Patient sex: M
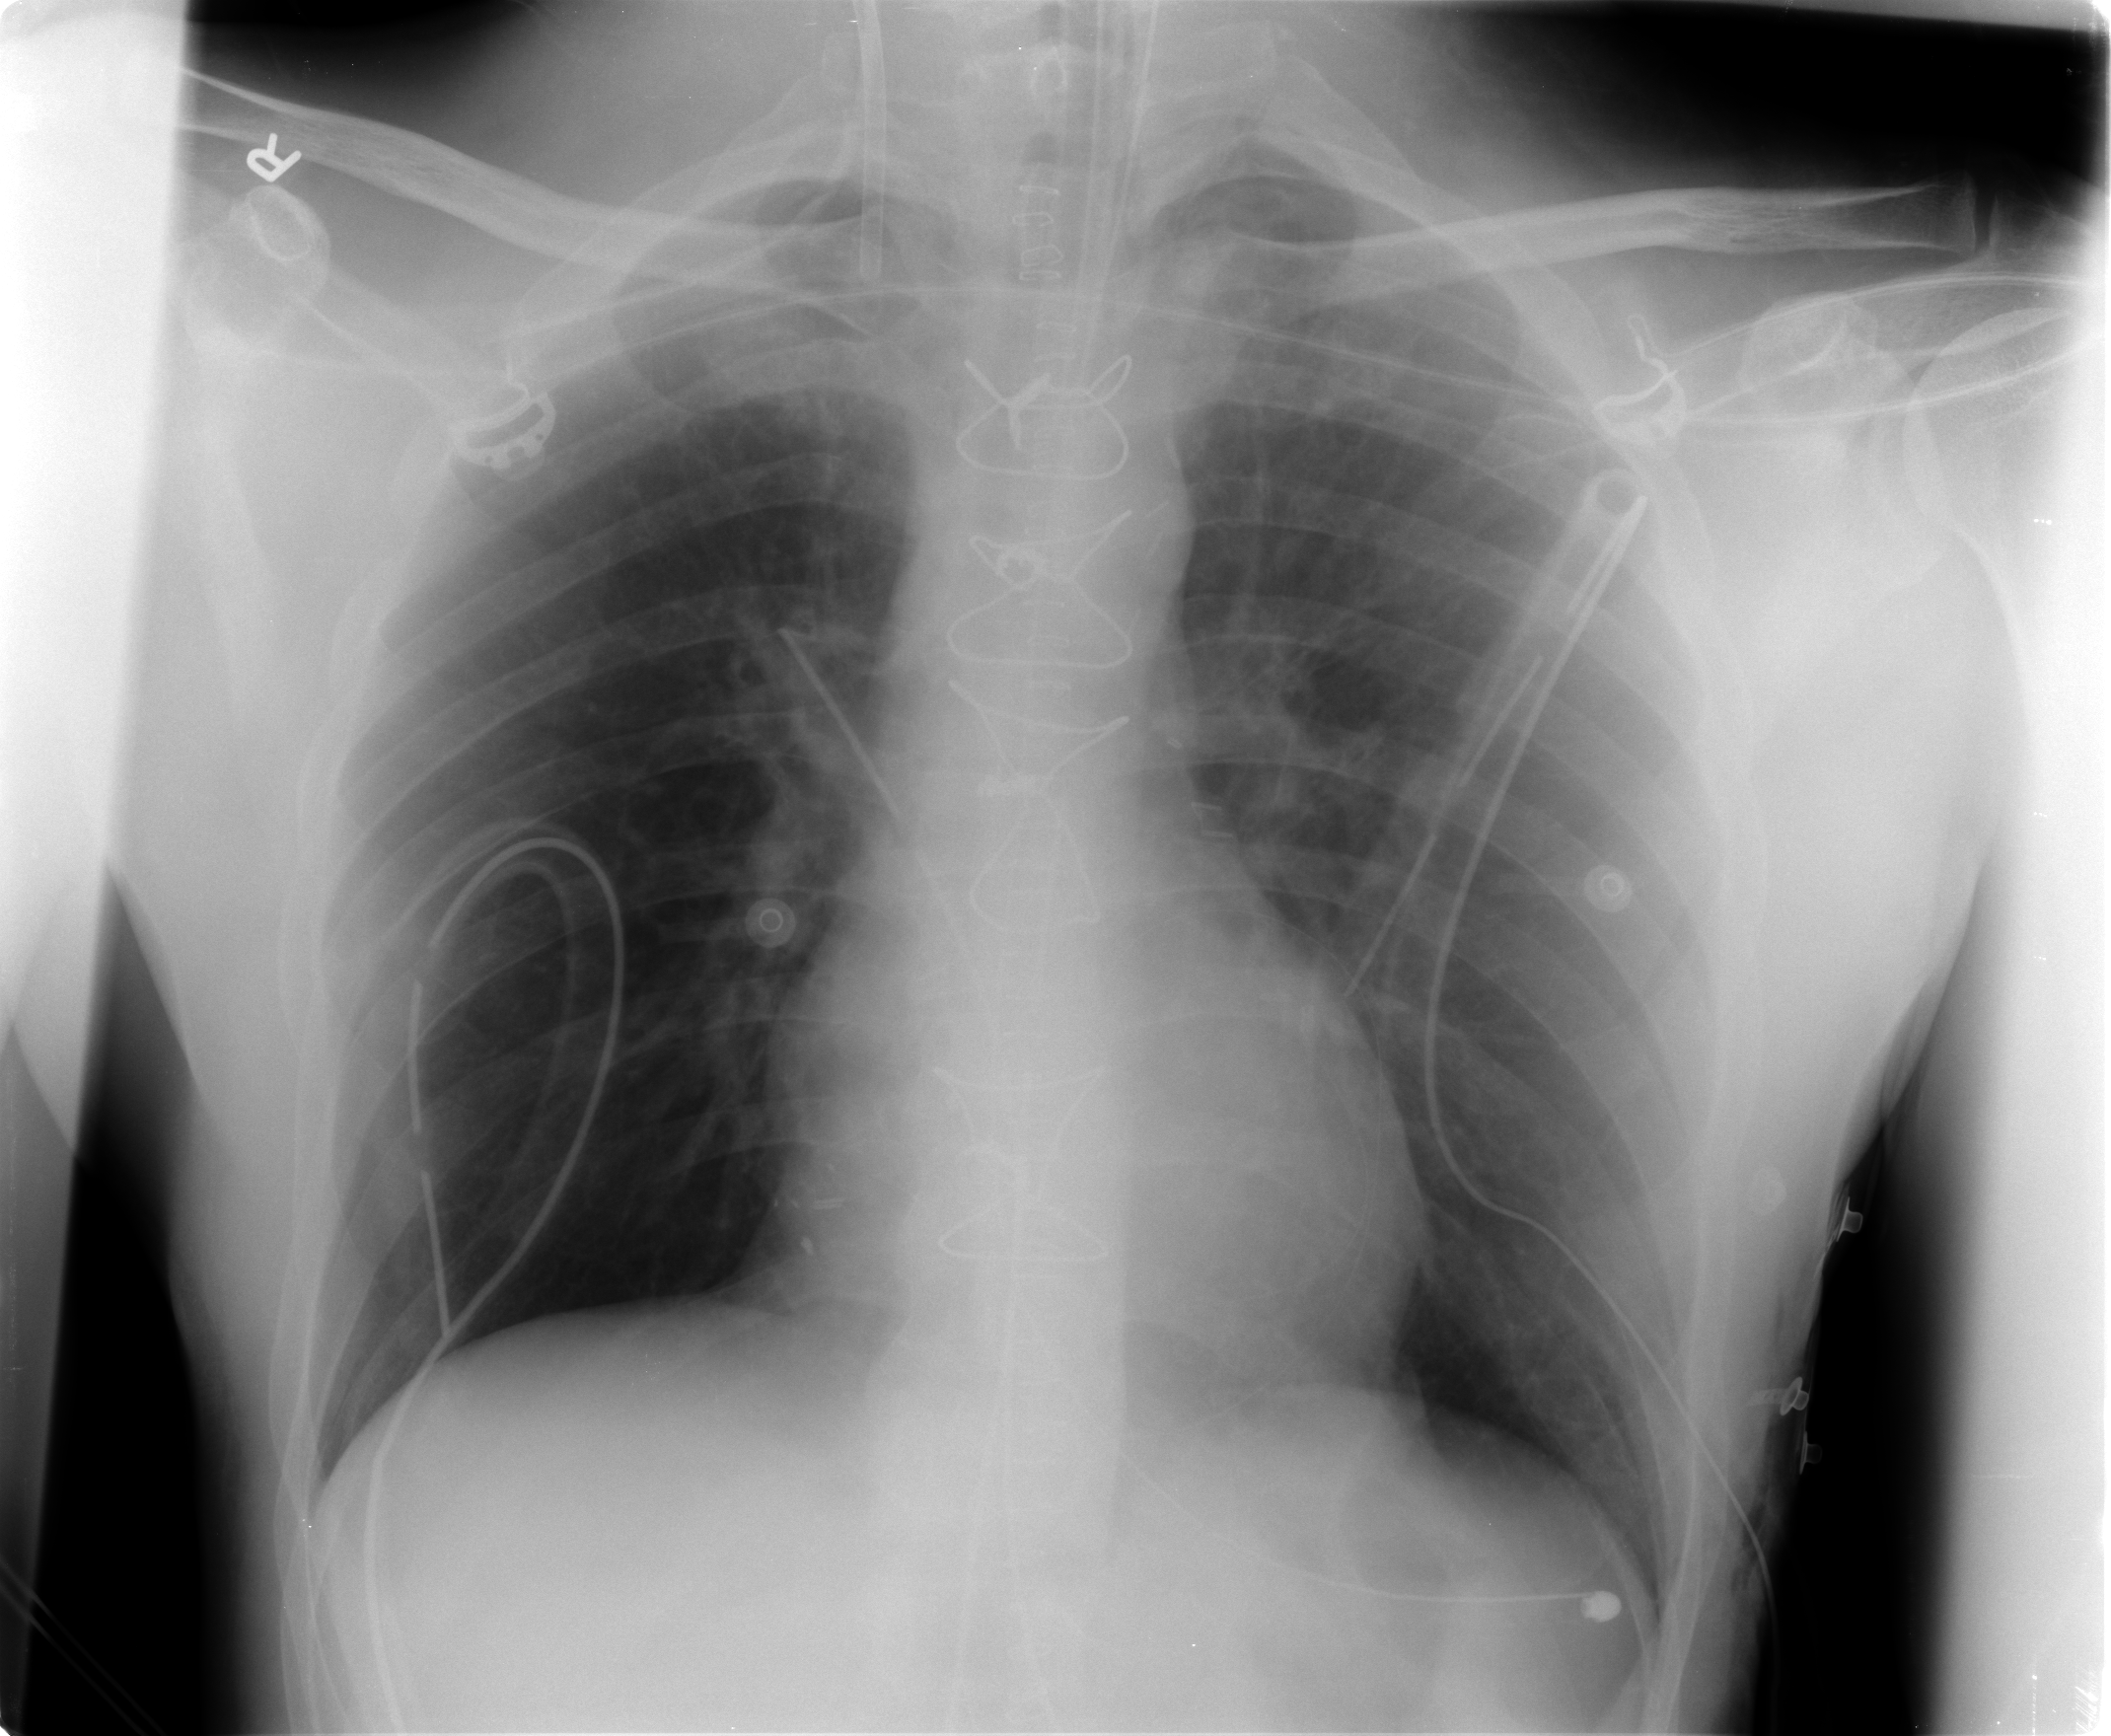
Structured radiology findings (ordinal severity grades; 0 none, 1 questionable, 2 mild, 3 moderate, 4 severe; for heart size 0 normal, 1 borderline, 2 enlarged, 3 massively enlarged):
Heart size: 0
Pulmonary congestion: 1
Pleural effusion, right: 0
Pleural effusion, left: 0
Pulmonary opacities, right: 0
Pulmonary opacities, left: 0
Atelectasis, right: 0
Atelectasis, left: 1